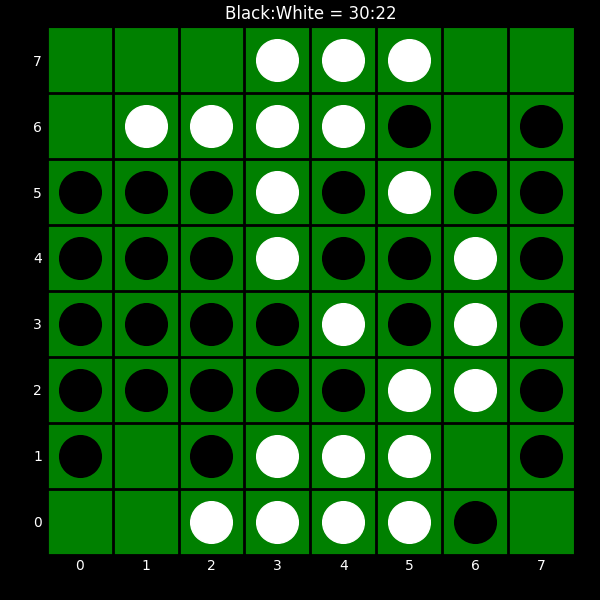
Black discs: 30
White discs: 22